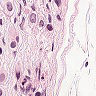
Metastatic tissue present: yes